Question: :
I am downloading a bunch of data from my external database and I would like to display only a few of them (10) at a time. When the user scrolls down I want to automatically download and display another 10 (and display a Loading progress bar below the Listview as its FooterView, while the items are downloading and loaded into the ListView). I would like to know if this is the proper way to do it, because I encounter a few problems:
1.Sometimes it's lagging, like the last visible item is item #40 and I can't scroll down anymore unless I scroll up first a bit and then down. (the FooterView does not show up)
2.Sometimes the Loading progress bar stays on and I have to scroll up first then down so that it vanishes and more items show up. (I' waiting in vain, the FooterView is not removed even if the items are downloaded)
:
At first 10 items are downloaded, 6 are visible (screen size dependent). When I scroll down and I am at item #8, another 10 items are downloaded so I can keep scrolling down OR if the items are not yet downloaded, a Loading progressbar shows up on the bottom of the screen as the footer of the ListView until the items are downloaded. Once the items are loaded, the FooterView is removed and I can continue scrolling down.
'''
boolean all_items_downloaded = false;
num_loadstart = 0;
num_loadfinish = 10;
new DownloadUsers3().execute(String.valueOf(num_loadstart), String.valueOf(num_loadfinish));
lv.setOnScrollListener(new OnScrollListener() {
@Override
public void onScroll(AbsListView view, int firstVisibleItem, int visibleItemCount, int totalItemCount) {
int lastInScreen = firstVisibleItem + visibleItemCount;
Log.i("FOLLOW Onscroll totalItemCount", totalItemCount + "");
Log.i("FOLLOW Onscroll visibleItemCount", visibleItemCount + "");
Log.i("FOLLOW Onscroll lastInScreen", lastInScreen + "");
if (lastInScreen == totalItemCount) {
if (all_items_downloaded) {
lv.removeFooterView(loadMoreView);
}
}
//when the last visible item is near the last downloaded item then start loading more
if ((totalItemCount - lastInScreen == 2) && !(loadingMore) && (totalItemCount != 0)) {
Log.i("FOLLOW LOADMORE", "NOW");
if (!all_items_downloaded) {
new DownloadUsers3().execute(String.valueOf(totalItemCount), "10");
}
}
lastPos = lv.getLastVisiblePosition();
}
@Override
public void onScrollStateChanged(AbsListView view, int scrollState) {
}
});
return view;
}
public class DownloadUsers3 extends AsyncTask<String, Void, Integer> {
@Override
protected void onPostExecute(Integer result) {
Log.i("DownloadUsers3 onPost result", result + "");
pb.setVisibility(View.GONE);
loading_ll.setVisibility(View.GONE);
llMain.setVisibility(View.VISIBLE);
if (result != null) {
if (result < 1) tv_noone.setVisibility(View.VISIBLE);
else tv_noone.setVisibility(View.GONE);
//set adapter only when items are downloaded the first time aka. no scrolling has been made
if (result < 11) {
myadapter = new MyAdapter(ctx, arr_users_id, arr_users_username, arr_users_photo, arr_users_followed, arr_users_numadded, arr_users_numcompleted, arr_users_fbuserid, arr_users_imagetype, arr_users_twuserid, arr_users_twphoto);
lv.setAdapter(myadapter);
} else {
myadapter.notifyDataSetChanged();
}
}
loadingMore = false;
}
@Override
protected void onPreExecute() {
//show progress dialog only the first time when items are being downloaded
//this is just an overlay progress dialog to show the users when they first open the fragment
if (arr_users_id.size() < 10) {
pb.setVisibility(View.VISIBLE);
loading_ll.setVisibility(View.VISIBLE);
llMain.setVisibility(View.GONE);
}
}
@Override
protected Integer doInBackground(String... params) {
loadingMore = true;
try{
HttpClient httpclient = new DefaultHttpClient();
HttpPost httppost = null;
httppost = new HttpPost(list_all_users);
List<NameValuePair> nameValuePairs = new ArrayList<NameValuePair>(1);
String start = params[0];
String finish = params[1];
Log.i("At session_userid", session_userid + "");
nameValuePairs.add(new BasicNameValuePair("session_userid", session_userid));
nameValuePairs.add(new BasicNameValuePair("start", start));
nameValuePairs.add(new BasicNameValuePair("finish", finish));
httppost.setEntity(new UrlEncodedFormEntity(nameValuePairs));
HttpResponse response = httpclient.execute(httppost);
HttpEntity entity = response.getEntity();
is = entity.getContent();
}catch(Exception e){
Log.e("error", "Error in http connection "+e.toString());
}
try{
BufferedReader reader = new BufferedReader(new InputStreamReader(is,"iso-8859-1"),8);
StringBuilder sb = new StringBuilder();
String line = null;
while ((line = reader.readLine()) != null) {
sb.append(line + "
");
}
is.close();
Bresult=sb.toString();
Log.i("Bresult", Bresult + "");
} catch(Exception e){
Log.e("error", "Error converting result "+e.toString());
}
if (Bresult.length() > 10) {
try {
jArray = new JSONArray(Bresult);
for(int i=0;i<jArray.length();i++){
JSONArray innerJsonArray = jArray.getJSONArray(i);
for(int j=0;j<innerJsonArray.length();j++){
JSONObject jsonObject = innerJsonArray.getJSONObject(j);
arr_users_id.add(jsonObject.getString("ID"));
arr_users_username.add(jsonObject.getString("USERNAME"));
arr_users_photo.add(jsonObject.getString("PHOTO"));
arr_users_followed.add(jsonObject.getString("DO_I_FOLLOW_HIM"));
arr_users_numadded.add(jsonObject.getString("NUM_ALL"));
arr_users_numcompleted.add(jsonObject.getString("NUM_DONE"));
arr_users_recentbucket.add(jsonObject.getString("REC"));
arr_users_fbuserid.add(jsonObject.getString("FB_USERID"));
arr_users_imagetype.add(jsonObject.getString("IMAGE_TYPE"));
arr_users_twuserid.add(jsonObject.getString("TW_USERID"));
arr_users_twphoto.add(jsonObject.getString("TW_PHOTO"));
Log.i("arr_users_username.get(" + j + ")", arr_users_username.get(j));
}
}
} catch (JSONException e) {
e.printStackTrace();
}
} else {
all_items_downloaded = true;
return null;
}
Log.i("arr_users_username.size()", arr_users_username.size() + "");
return arr_users_id.size();
}
}
'''
The PHP code for the query is something like this:
'''
SELECT ... FROM ... GROUP BY ... ORDER BY ... LIMIT $start, $finish
'''
where $start and $finish are the variables passed from Java.
First I added volley as a library project then added the classes in <URL> tutorial.
'''
private void makeJsonArrayRequest(final String start, final String finish) {
loadingMore = true;
StringRequest postReq = new StringRequest(Method.POST, list_all_users2, new Response.Listener<String>() {
@Override
public void onResponse(String response) {
Log.i("VOLLEYY", response);
Log.i("VOLLEYY.length()", response.length() + "");
if (response.length() > 10) {
try {
jArray = new JSONArray(response);
for(int i=0;i<jArray.length();i++){
JSONArray innerJsonArray = jArray.getJSONArray(i);
for(int j=0;j<innerJsonArray.length();j++){
JSONObject jsonObject = innerJsonArray.getJSONObject(j);
arr_users_id.add(jsonObject.getString("ID"));
arr_users_username.add(jsonObject.getString("USERNAME"));
arr_users_photo.add(jsonObject.getString("PHOTO"));
arr_users_followed.add(jsonObject.getString("DO_I_FOLLOW_HIM"));
arr_users_numadded.add(jsonObject.getString("NUM_ALL"));
arr_users_numcompleted.add(jsonObject.getString("NUM_DONE"));
arr_users_recentbucket.add(jsonObject.getString("REC"));
arr_users_fbuserid.add(jsonObject.getString("FB_USERID"));
arr_users_imagetype.add(jsonObject.getString("IMAGE_TYPE"));
arr_users_twuserid.add(jsonObject.getString("TW_USERID"));
arr_users_twphoto.add(jsonObject.getString("TW_PHOTO"));
Log.i("VOLLEY arr_users_username.get(" + j + ")", arr_users_username.get(j));
Log.i("VOLLEY arr_users_followed.get(" + j + ")", arr_users_followed.get(j));
Log.i("VOLLEY size", arr_users_followed.size() + "");
pb.setVisibility(View.GONE);
loading_ll.setVisibility(View.GONE);
llMain.setVisibility(View.VISIBLE);
if (arr_users_id.size() < 1) tv_noone.setVisibility(View.VISIBLE);
else tv_noone.setVisibility(View.GONE);
//set adapter only when users are download the first time aka. no scrolling has been made
if (arr_users_id.size() < 11) {
myadapter = new MyAdapter(ctx, arr_users_id, arr_users_username, arr_users_photo, arr_users_followed, arr_users_numadded, arr_users_numcompleted, arr_users_fbuserid, arr_users_imagetype, arr_users_twuserid, arr_users_twphoto);
lv.setAdapter(myadapter);
} else {
myadapter.notifyDataSetChanged();
}
}
}
loadingMore = false;
Log.i("TIMER", "FINISH");
} catch (JSONException e) {
e.printStackTrace();
}
} else {
all_items_downloaded = true;
lv.removeFooterView(loadMoreView);
}
}
}, new Response.ErrorListener() {
@Override
public void onErrorResponse(VolleyError error) {
// System.out.println("Error ["+error+"]");
Log.i("VOLLEY_ERROR", error.toString());
}
}) {
@Override
protected Map<String, String> getParams() {
Map<String, String> params = new HashMap<String, String>();
params.put("session_userid", session_userid);
params.put("start", start);
params.put("finish", finish);
return params;
}
};
postReq.setShouldCache(false);
AppController.getInstance().addToRequestQueue(postReq);
}
'''
The loading got faster a bit, but the problems were still present. Sometimes the loading progress bar (the FooterView) did not disappear so I needed to scroll up a bit and then down again. I found that this happened when I jumped over the appropriate item somehow (the one that should have initiated the loading of the next package):
'''
01-17 18:15:57.809: I/FOLLOW Onscroll totalItemCount(3230): 11
01-17 18:15:57.809: I/FOLLOW Onscroll lastInScreen(3230): 6
01-17 18:15:57.859: I/FOLLOW Onscroll totalItemCount(3230): 11
01-17 18:15:57.859: I/FOLLOW Onscroll lastInScreen(3230): 7
01-17 18:15:57.869: I/FOLLOW Onscroll totalItemCount(3230): 11
01-17 18:15:57.869: I/FOLLOW Onscroll lastInScreen(3230): 8
01-17 18:15:57.869: I/FOLLOW Onscroll totalItemCount(3230): 11
01-17 18:15:57.869: I/FOLLOW Onscroll lastInScreen(3230): 8
01-17 18:15:57.899: I/FOLLOW Onscroll totalItemCount(3230): 11
01-17 18:15:57.899: I/FOLLOW Onscroll lastInScreen(3230): 10
01-17 18:15:57.929: I/FOLLOW Onscroll totalItemCount(3230): 11
01-17 18:15:57.929: I/FOLLOW Onscroll lastInScreen(3230): 11
'''
According to this block the new loading should start when the last visible item is 9, but somehow I jumped it over during the scrolling.
'''
if ((totalItemCount - lastInScreen == 2) && !(loadingMore) && (totalItemCount != 0)) {
if (!all_items_downloaded) {
makeJsonArrayRequest(String.valueOf(totalItemCount), "10");
}
}
'''
I solved it by modifying the 'if (lastInScreen == totalItemCount) { }' block
'''
if (lastInScreen == totalItemCount) {
if (all_items_downloaded) {
//Log.i("all_items_downloaded", "yes");
lv.removeFooterView(loadMoreView);
} else {
Log.i("FOLLOW loadingMore", loadingMore + "");
if (!loadingMore) {
Log.i("TAG", "NOW IT STOPS SO I QUERY AGAIN");
makeJsonArrayRequest(String.valueOf(totalItemCount), "10");
}
}
}
'''
In case anyone needs...
A few weeks have passed since I changed most of my Asynctasks to Volley. I have just made a small experiment on checking the download time of Volley compared to Async. I download a bunch of data from my VPS, here are the results (in ms):

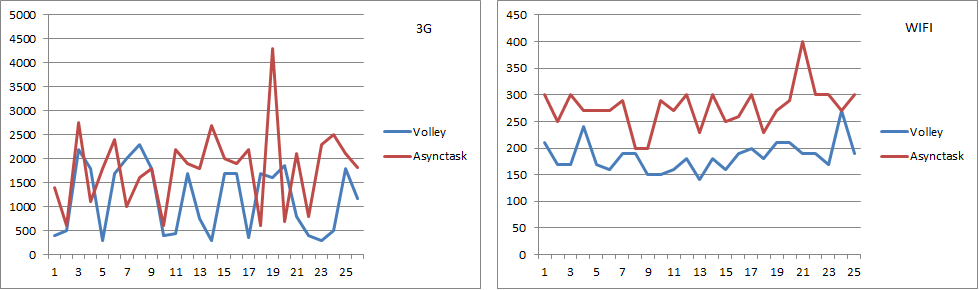
Answer: Your first mistake is using an AsyncTask. You should be using Volley. Everybody should be using Volley. If you have no idea what I'm talking about, <URL>.
Other than that, I think your psudocode is fine. You're approaching it in the right way to save the user data and load times.
It appears that, in your last AsyncTask, you're doing all of the data parsing in 'doInBackground()' which isn't the way it should be handled (if I'm reading your code correctly and it doesn't do something weird with that data afterwards). You should be parsing data in 'onPostExecute()' and then calling 'notifyDataSetChanged()' on your ListView, otherwise it has no idea that the data is new. Also make sure you have a callback so your custom views know when the new data has arrived.
Honestly, if you switched to Volley (you really should), it would make everything easier, including your debugging, because there is a LOT less boilerplate code.